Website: macys
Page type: billing-address
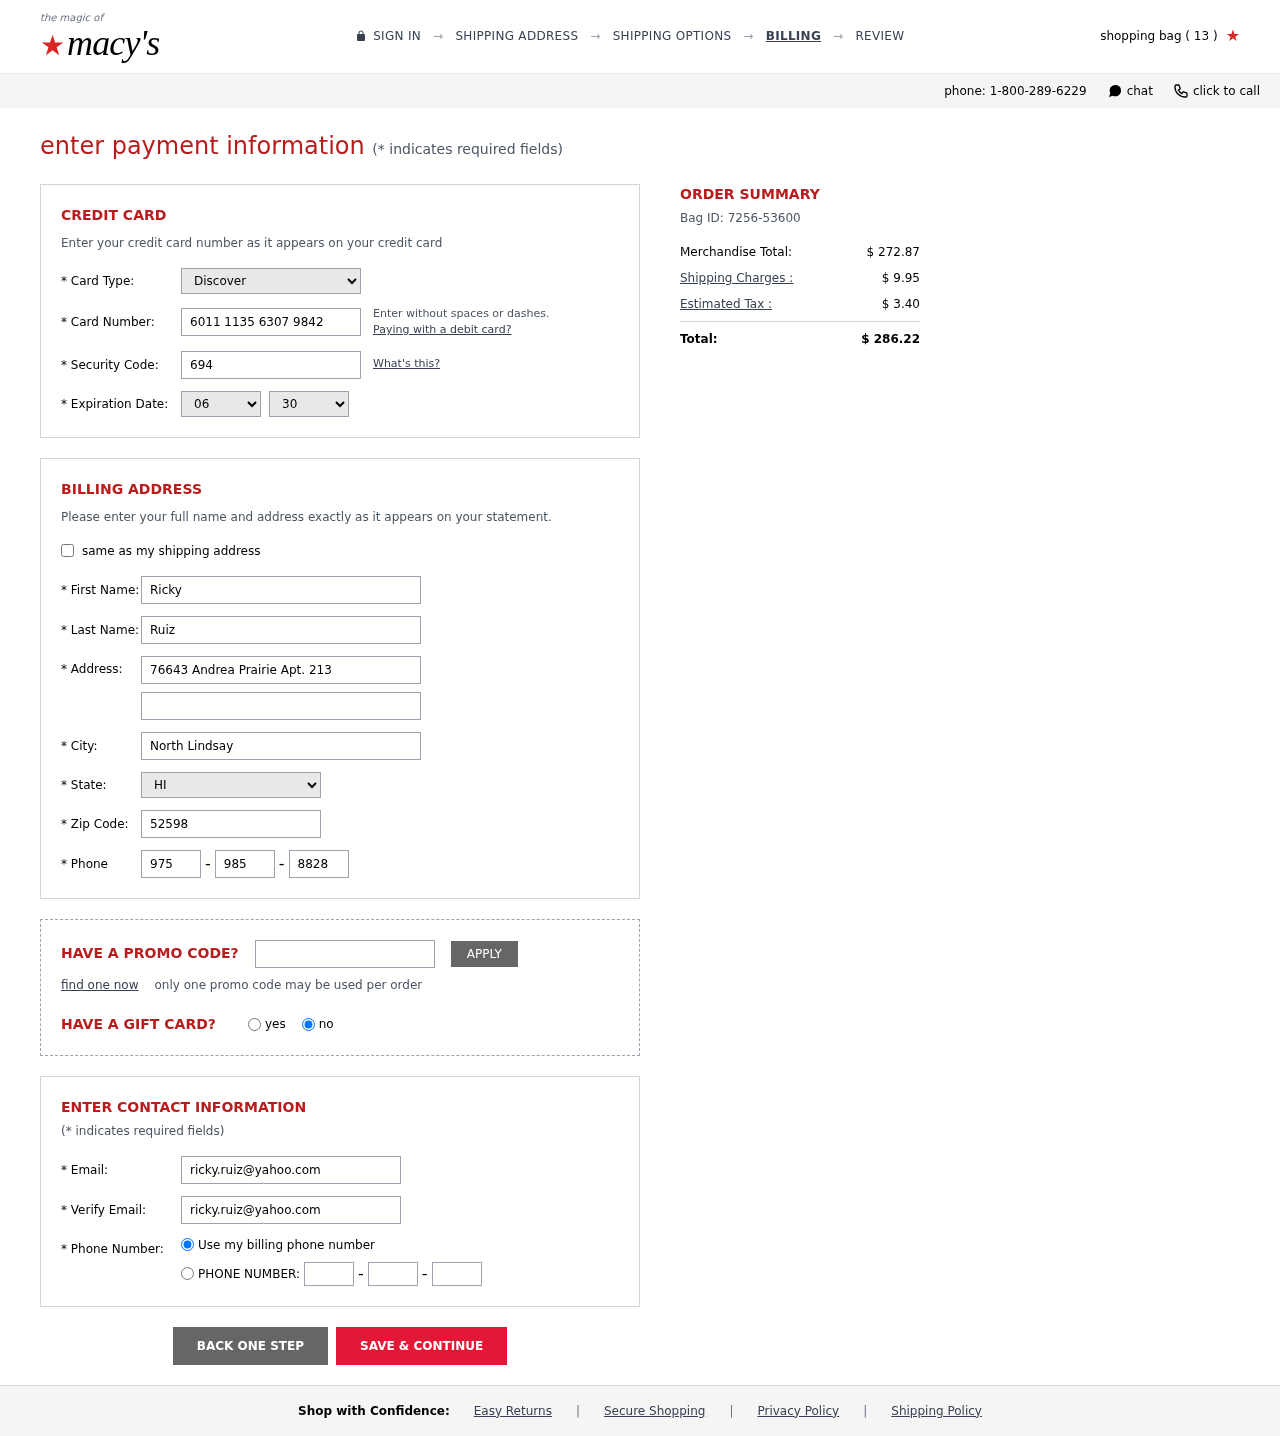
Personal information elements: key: PII_CARD_CVV
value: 694
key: PII_CARD_EXPIRY_MONTH
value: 06
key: PII_CARD_EXPIRY_YEAR
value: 30
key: PII_CARD_NUMBER
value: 6011 1135 6307 9842
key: PII_CARD_TYPE
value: Discover
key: PII_CITY
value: North Lindsay
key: PII_EMAIL
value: ricky.ruiz@yahoo.com
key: PII_FIRSTNAME
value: Ricky
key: PII_LASTNAME
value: Ruiz
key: PII_PHONE_AREA
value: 975
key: PII_PHONE_PREFIX
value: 985
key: PII_PHONE_SUFFIX
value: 8828
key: PII_POSTCODE
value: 52598
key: PII_STATE_ABBR
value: HI
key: PII_STREET
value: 76643 Andrea Prairie Apt. 213
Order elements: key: ORDER_NUM_ITEMS
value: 13
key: ORDER_ID
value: Bag ID: 7256-53600
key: ORDER_SUBTOTAL
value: $ 272.87
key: ORDER_SHIPPING_COST
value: $ 9.95
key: ORDER_TAX
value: $ 3.40
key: ORDER_TOTAL
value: $ 286.22